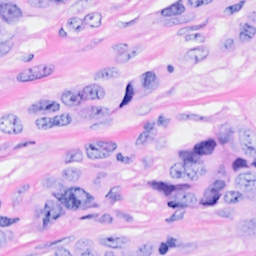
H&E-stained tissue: Breast